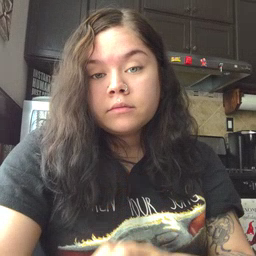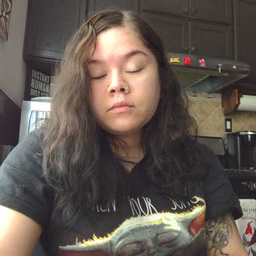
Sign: ride